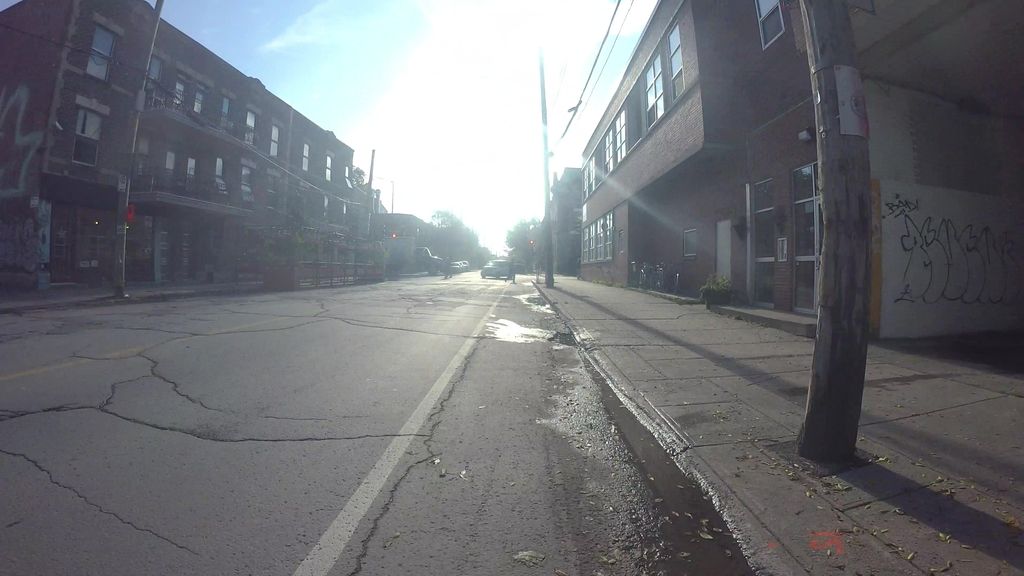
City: montreal